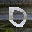
Label: 0